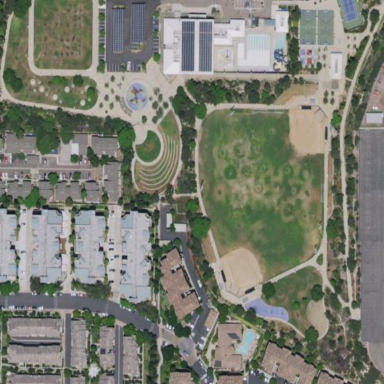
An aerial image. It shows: Park.